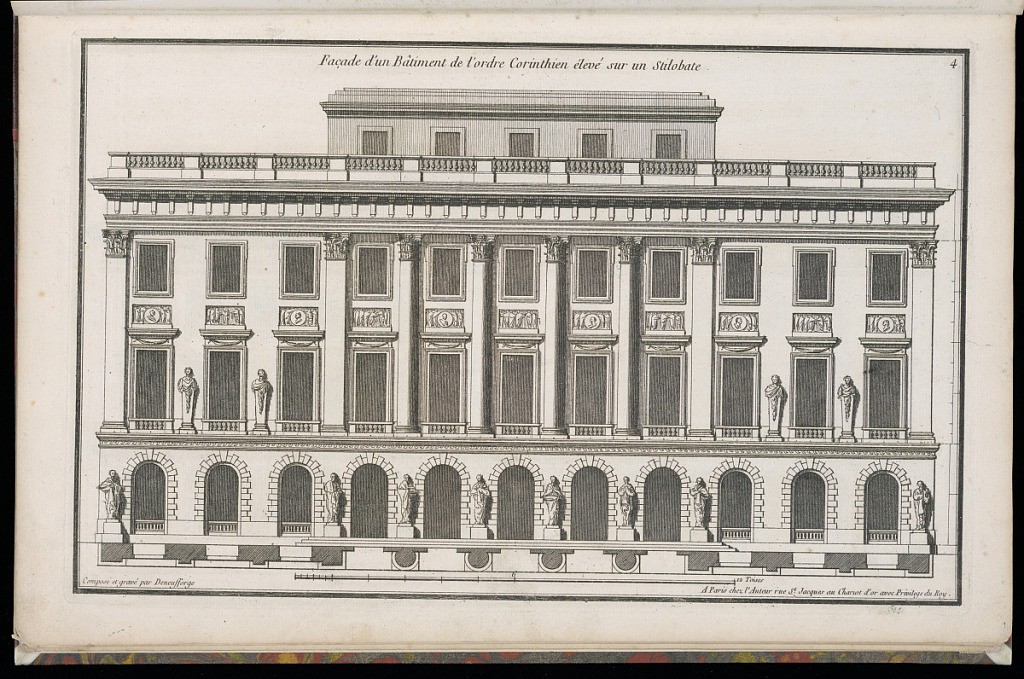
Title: Façade d'un Bâtiment de l'ordonnance Corinthien élevé sur un Stilobate
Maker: Jean-François de Neufforge, Flemish, 1714–1791
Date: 1768
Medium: Engraving on paper
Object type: Print
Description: Façade and profile of a building of the Corinthian order with figurative statues at the bottom level between the arched doorways, and statues of terms above. There is a scale bar of 12 toises (1 toise was equal to about 3.799 square meters) at the bottom of the page. The plate is signed and numbered.